Interaction volume radius: 10 \u00c5
Interaction volume height: 30 \u00c5
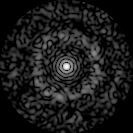
Disorder parameter: 0.8224